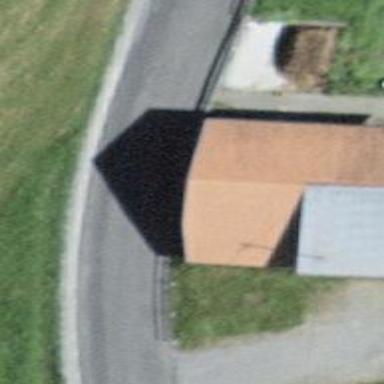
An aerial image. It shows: Rural barn.